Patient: sex F, age 76
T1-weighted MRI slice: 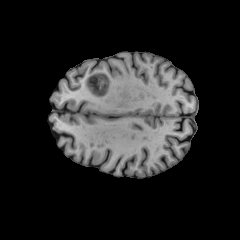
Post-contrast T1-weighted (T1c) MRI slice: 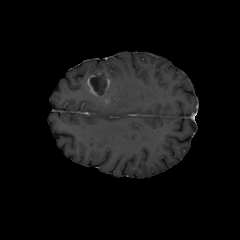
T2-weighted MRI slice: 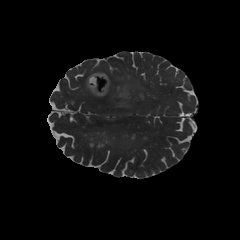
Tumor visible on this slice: yes
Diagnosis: Glioblastoma, IDH-wildtype
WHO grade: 4